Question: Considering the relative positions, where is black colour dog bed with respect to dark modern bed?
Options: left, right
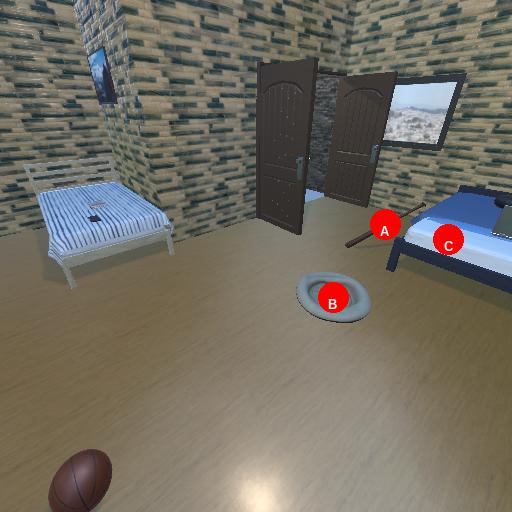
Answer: left